Question: I want Django to display an image when accessed.
For example, I want to display only the image as a response,
such as when accessing the image below.
And I want to do the URL as a normal URL without using .jpeg or .png.
Sample:

But now, no matter what method you try, it doesn't work.
'''
from django.http import HttpResponse
import os
from django.core.files import File
import codecs
def image(request):
file_name = os.path.join(
os.path.dirname(__file__),
'12.jpg'
)
try:
with open(file_name, "rb") as f:
a = f.read()
return HttpResponse(a, content_type="image/jpeg")
except IOError:
red = Image.new('RGBA', (1, 1), (255, 0, 0, 0))
response = HttpResponse(content_type="image/jpeg")
red.save(response, "JPEG")
return response
urlpatterns = [
url('image', image)
]
'''
With the above code, the following error occurs.
'''
'utf-8' codec can't decode byte 0xff in position 0: invalid start byte
'''
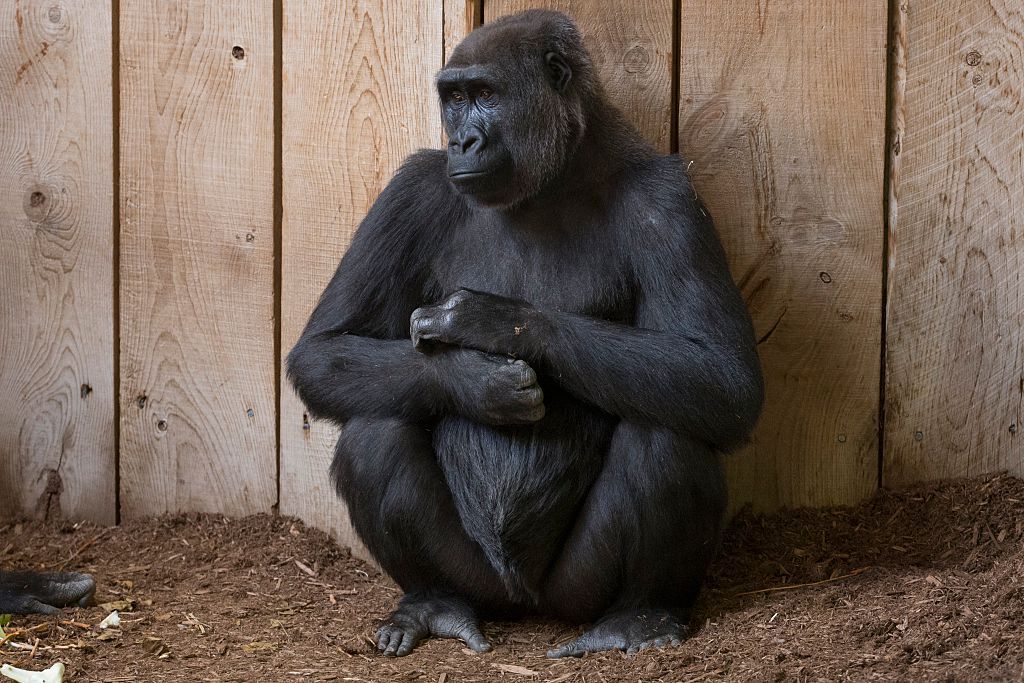
Answer: Simply use <URL>:
'''
from django.http import FileResponse
def image(response):
img = open('path/to/12.jpg', 'rb')
response = FileResponse(img)
return response
'''